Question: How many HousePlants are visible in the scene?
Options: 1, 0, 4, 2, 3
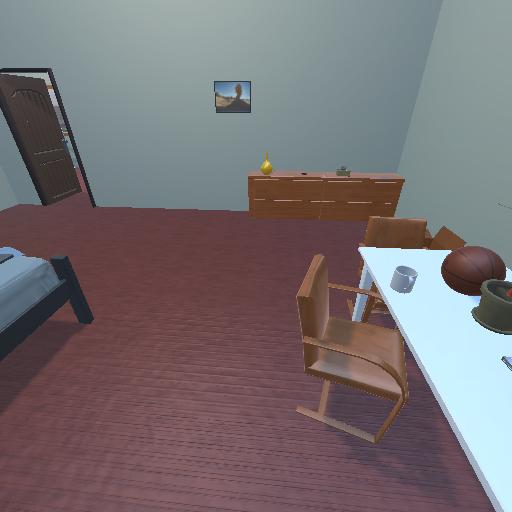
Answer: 1